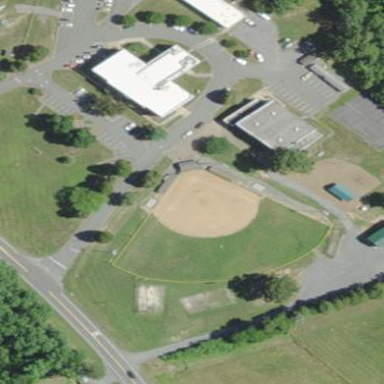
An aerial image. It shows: Softball pitch for leisure and sport activities.